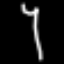
Label: fork